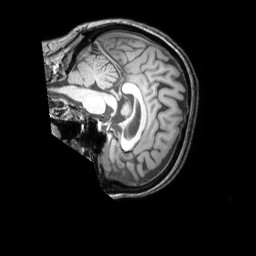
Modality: T1w
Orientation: sagittal
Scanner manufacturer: philips
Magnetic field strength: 3 T
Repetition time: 0.009905 s
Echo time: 0.004604 s